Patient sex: M
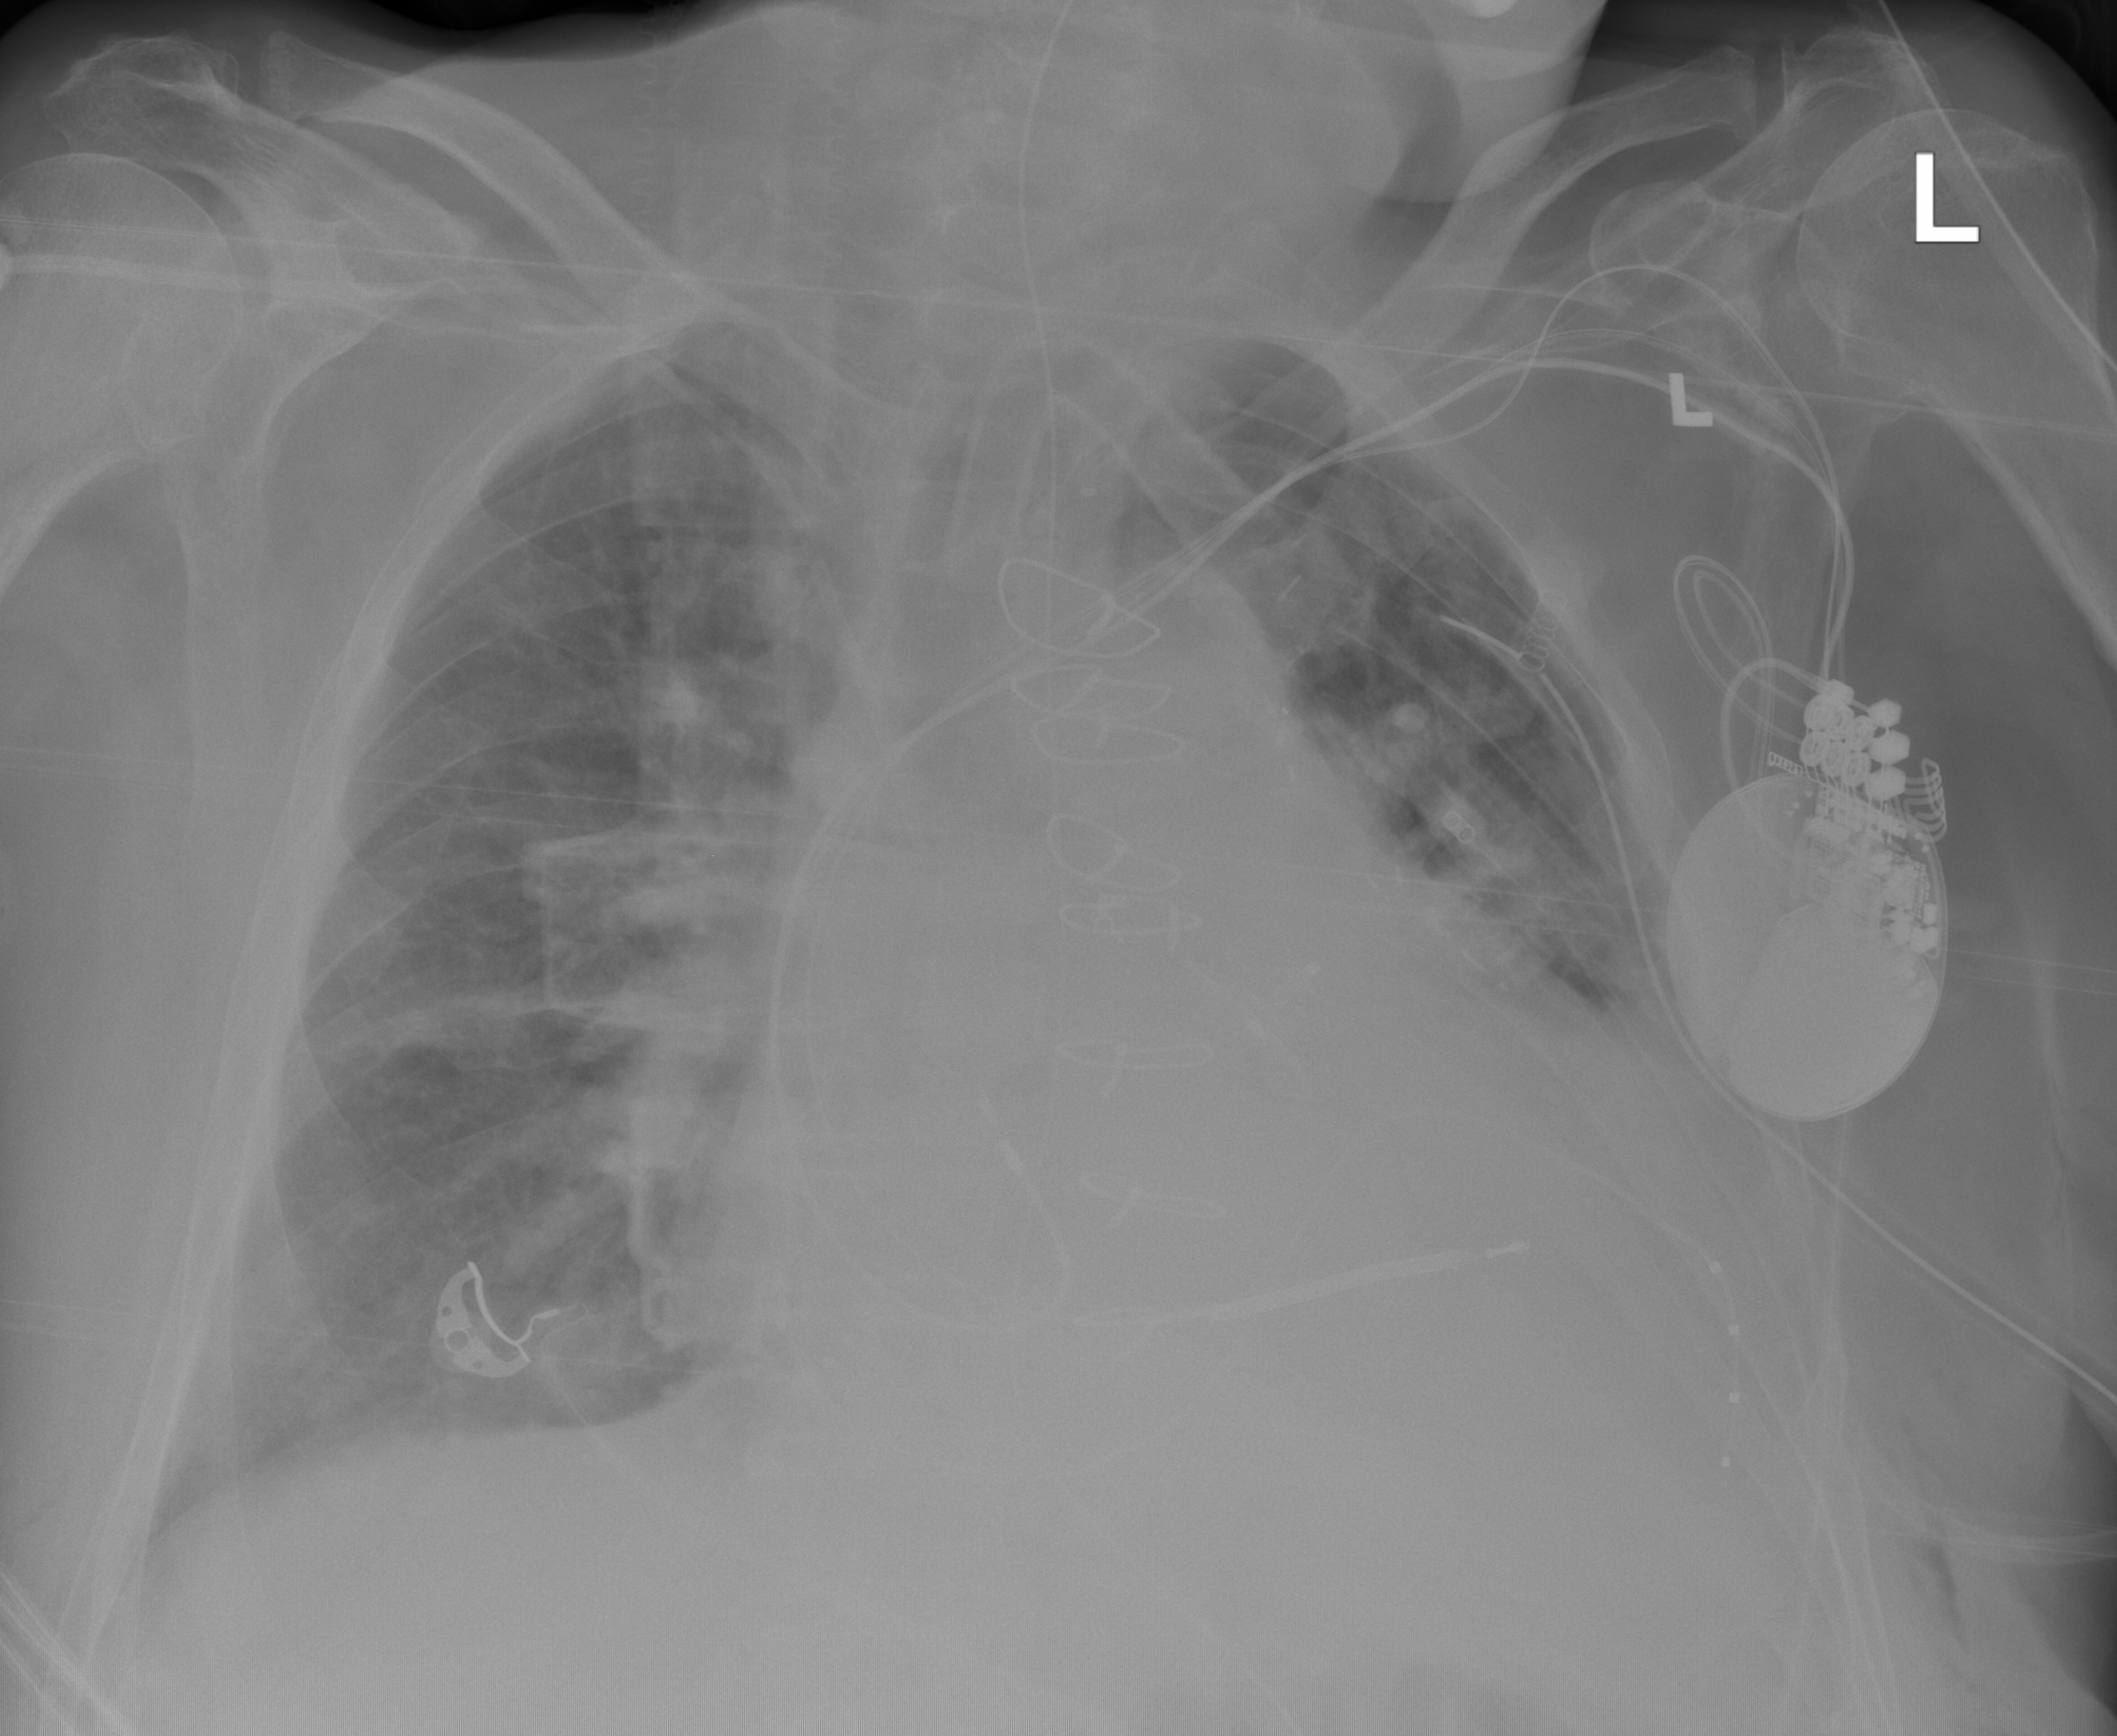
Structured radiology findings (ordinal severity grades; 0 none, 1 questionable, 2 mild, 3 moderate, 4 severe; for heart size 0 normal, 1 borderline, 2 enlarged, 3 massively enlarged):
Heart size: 3
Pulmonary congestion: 2
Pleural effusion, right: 1
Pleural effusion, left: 2
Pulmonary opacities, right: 2
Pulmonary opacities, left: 0
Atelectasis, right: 1
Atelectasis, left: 2